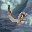
Label: 6